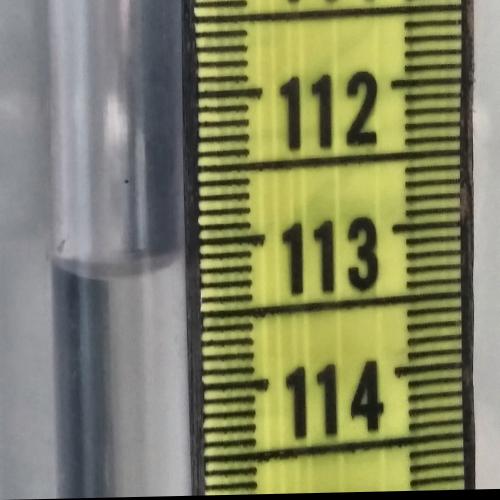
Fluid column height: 113.2 cm